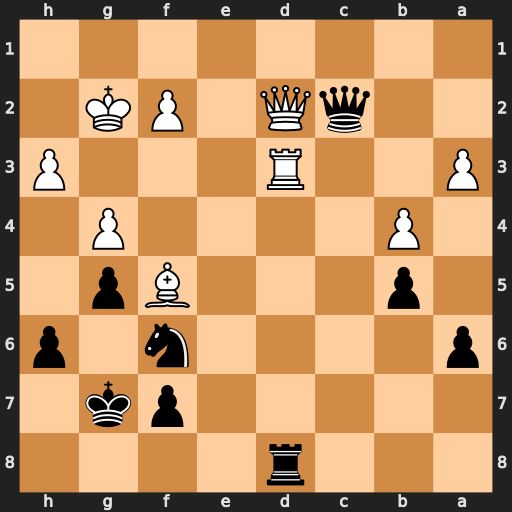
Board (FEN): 3r4/5pk1/p4n1p/1p3Bp1/1P4P1/P2R3P/2qQ1PK1/8
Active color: b
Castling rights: -
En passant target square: -
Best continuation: Qxd2 Rxd2 Rxd2